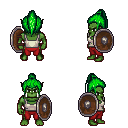
a pixel art fantasy rpg character, male body template, orc, green skin, white pirate shirt, red pants, green long topknot hairstyle, shield, four views (front, back, left, right), 2x2 character sprite sheet, small pixel art, hard edges, no anti-aliasing